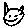
Label: cat